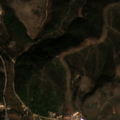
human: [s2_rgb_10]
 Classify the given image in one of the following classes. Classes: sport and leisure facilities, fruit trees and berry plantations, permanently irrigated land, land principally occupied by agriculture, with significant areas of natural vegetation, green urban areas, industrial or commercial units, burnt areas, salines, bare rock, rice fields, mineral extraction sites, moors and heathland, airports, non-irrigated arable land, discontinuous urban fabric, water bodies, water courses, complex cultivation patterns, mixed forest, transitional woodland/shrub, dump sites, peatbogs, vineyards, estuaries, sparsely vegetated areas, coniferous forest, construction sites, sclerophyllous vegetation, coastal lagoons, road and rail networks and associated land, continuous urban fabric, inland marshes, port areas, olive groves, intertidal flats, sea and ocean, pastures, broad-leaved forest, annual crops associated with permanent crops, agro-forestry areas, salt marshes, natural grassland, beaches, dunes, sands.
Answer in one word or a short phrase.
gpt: discontinuous urban fabric, non-irrigated arable land, pastures, complex cultivation patterns, sclerophyllous vegetation, transitional woodland/shrub